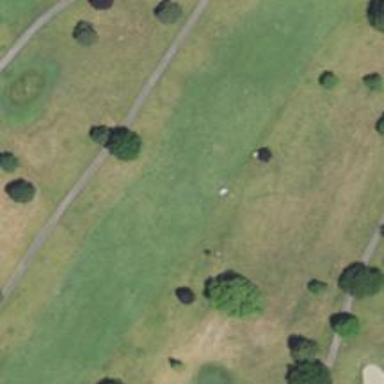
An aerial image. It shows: Scenic golf fairway.